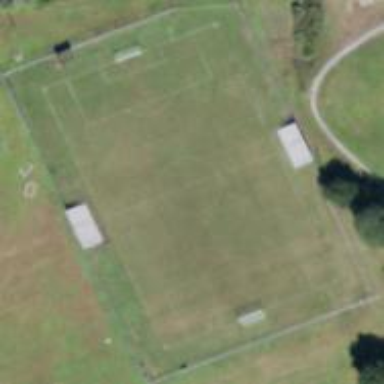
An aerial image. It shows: Soccer pitch for leisure land activities.